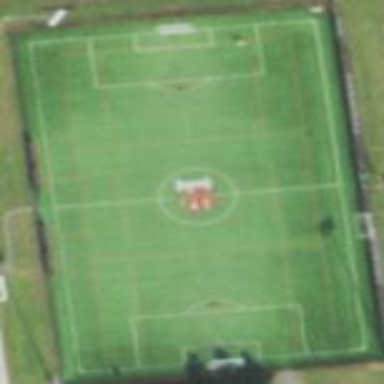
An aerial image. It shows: Soccer pitch for leisure land activities.